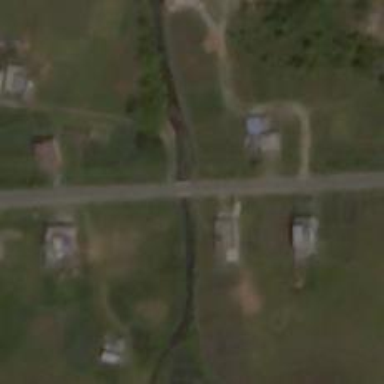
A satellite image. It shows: Secondary road with bridge.